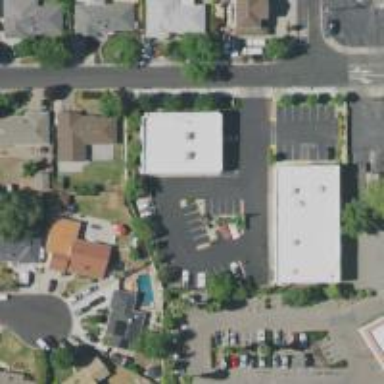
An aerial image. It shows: Swimming pool shop.